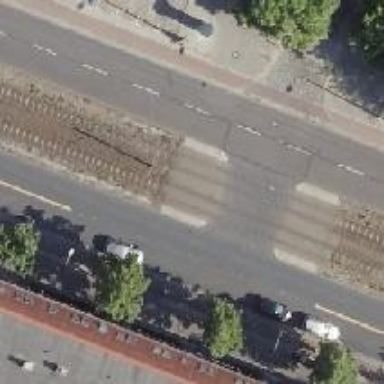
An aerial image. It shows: Secondary road with asphalt surface. There is cycle track on the right side of the road.